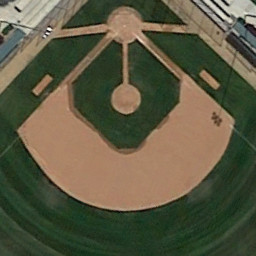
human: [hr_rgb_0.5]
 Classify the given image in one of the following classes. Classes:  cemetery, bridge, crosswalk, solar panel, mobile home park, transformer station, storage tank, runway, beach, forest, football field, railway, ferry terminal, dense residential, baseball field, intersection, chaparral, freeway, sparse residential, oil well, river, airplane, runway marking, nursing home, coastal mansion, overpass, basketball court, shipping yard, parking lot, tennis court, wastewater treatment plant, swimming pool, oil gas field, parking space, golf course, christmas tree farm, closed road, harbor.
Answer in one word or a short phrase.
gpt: baseball field